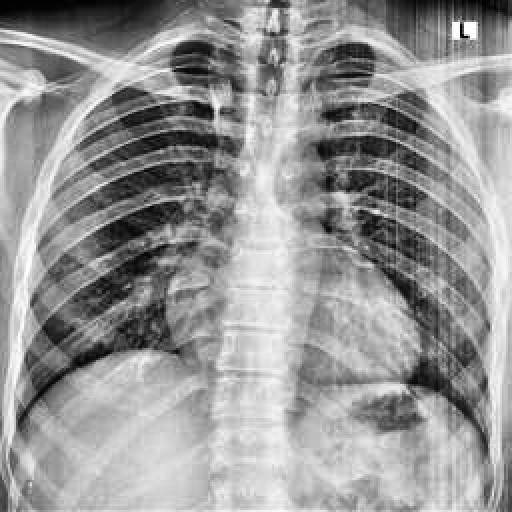
Finding: NORMAL